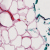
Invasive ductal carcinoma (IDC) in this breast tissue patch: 0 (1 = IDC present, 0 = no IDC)